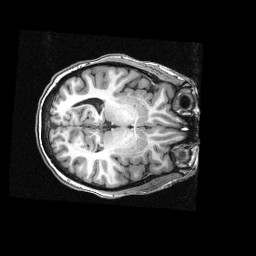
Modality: T1w
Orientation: axial
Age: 23
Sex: female